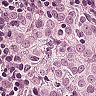
Metastatic tissue present: yes